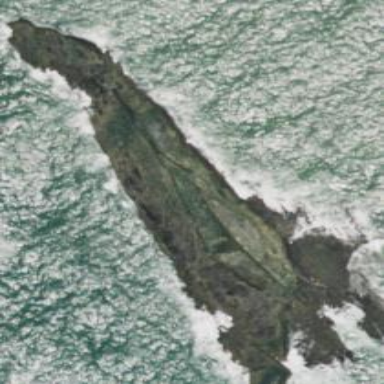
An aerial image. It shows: Islet along the coastline.